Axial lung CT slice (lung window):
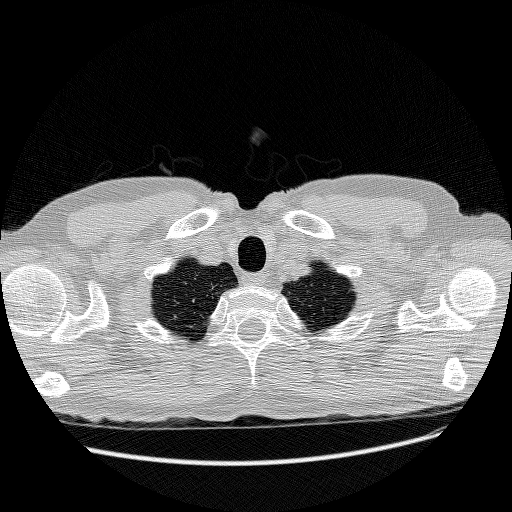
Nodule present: no